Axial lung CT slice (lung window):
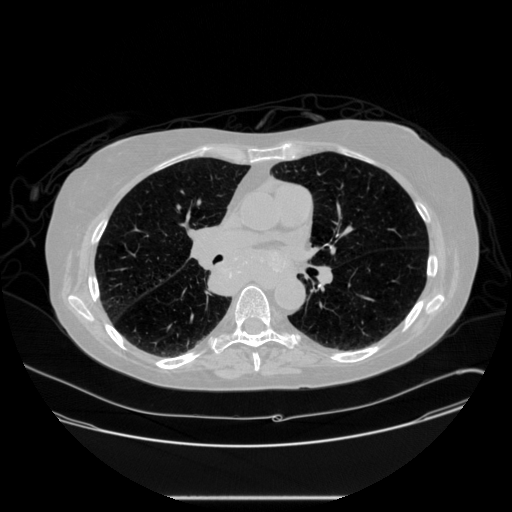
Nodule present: no